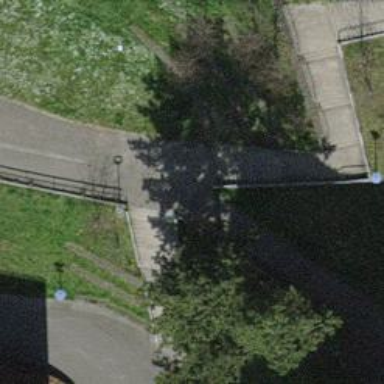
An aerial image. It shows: Set of concrete steps.